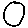
Label: circle